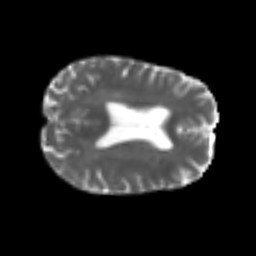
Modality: T2w
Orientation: axial
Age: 60
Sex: female
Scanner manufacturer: siemens
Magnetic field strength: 3 T
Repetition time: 4.999 s
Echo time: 0.07946 s